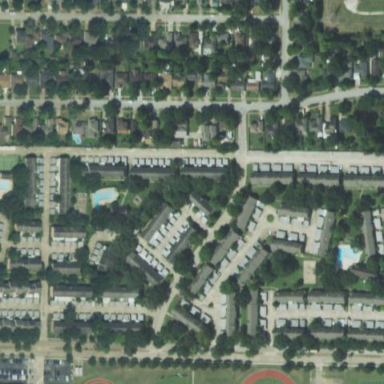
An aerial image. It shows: Condominium within residential area.